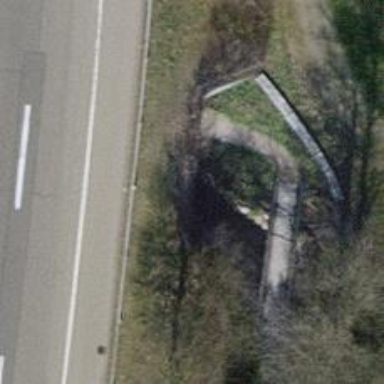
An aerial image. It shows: There is tunnel.